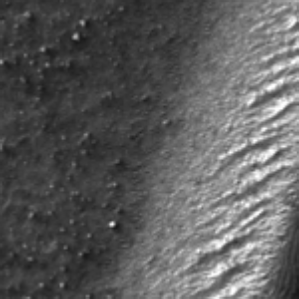
Label: frost